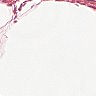
Metastatic tissue present: no